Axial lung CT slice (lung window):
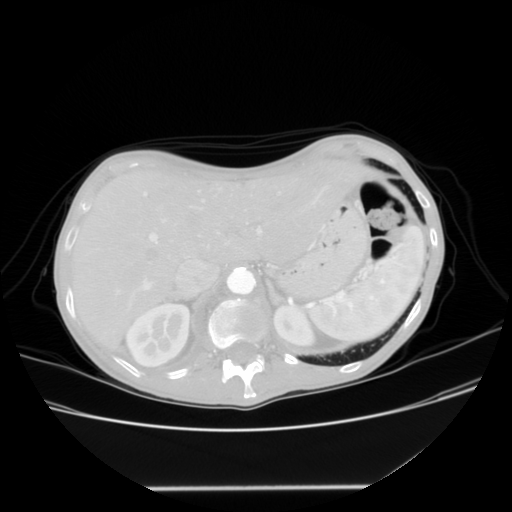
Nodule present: no